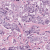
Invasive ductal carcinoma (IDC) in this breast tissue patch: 1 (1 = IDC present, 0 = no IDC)